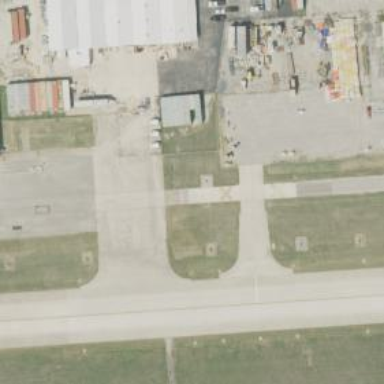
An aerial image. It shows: View of taxiway at the airport.